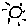
Label: sun